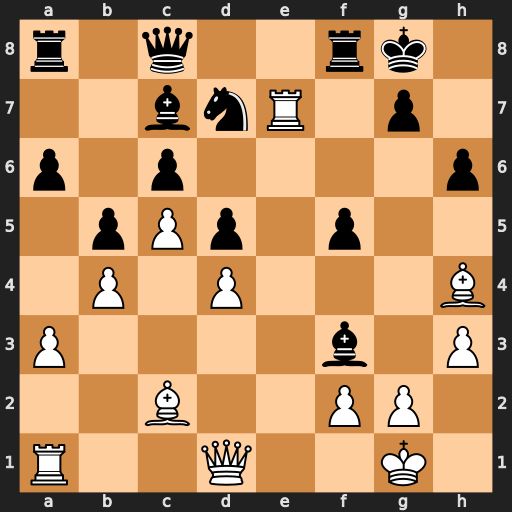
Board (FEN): r1q2rk1/2bnR1p1/p1p4p/1pPp1p2/1P1P3B/P4b1P/2B2PP1/R2Q2K1
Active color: w
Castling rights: -
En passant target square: -
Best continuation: Qxf3 Bd8 Rae1 Bxe7 Rxe7 Re8 Qxf5 Rxe7 Qh7+ Kf7 Bg6+